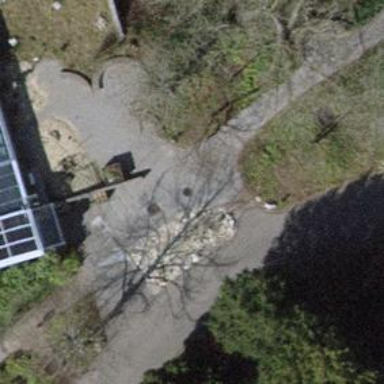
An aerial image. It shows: Footway with surface of pebblestone.